Question: # Problem
So I'm creating a simple navigation menu which contains a 'div' of 'a' tags. Currently it looks like this:

The follow are my HTML and CSS:
HTML
'''
<div id="tabcontent-container">
<div class="tabcontent-menu">
<a href="#">WLAN Jumpstart</a>
<a href="#">Mobility</a>
<a href="#">Guest Access Jumpstart</a>
</div>
</div>
'''
The CSS
'''
#tabcontent-container { padding: 15px 0px; position: relative; text-align: center; border-radius: 25px; -webkit-border-radius: 25px; }
.tabcontent-menu {}
.tabcontent-menu a { text-decoration: none; color: white; font-size: 30px; border-right: 1px solid white; line-height: 33px; padding: 0 22px; display: inline-block; width: 200px; height: 70px; vertical-align: top; }
.tabcontent-menu a:last-child { border:none; }
.tabcontent-menu a:hover { color:#000; }
'''
Working example on <URL>
# The Question
I'm wondering if there is an easier way to align the middle "Mobility" 'a' tag to the middle. The other two links look fine because they are double line. I purposely made them double line for a reason, and now just need the middle one to middle align some how.
Any suggestions?
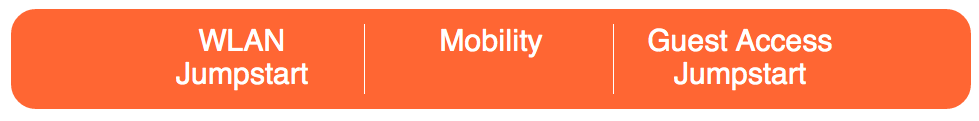
Answer: You can use 'vertical-align: middle' to adjust the position vertically. Since that only works on table cells, set 'display: table-cell' for the '.tabcontent-menu a'
<URL>